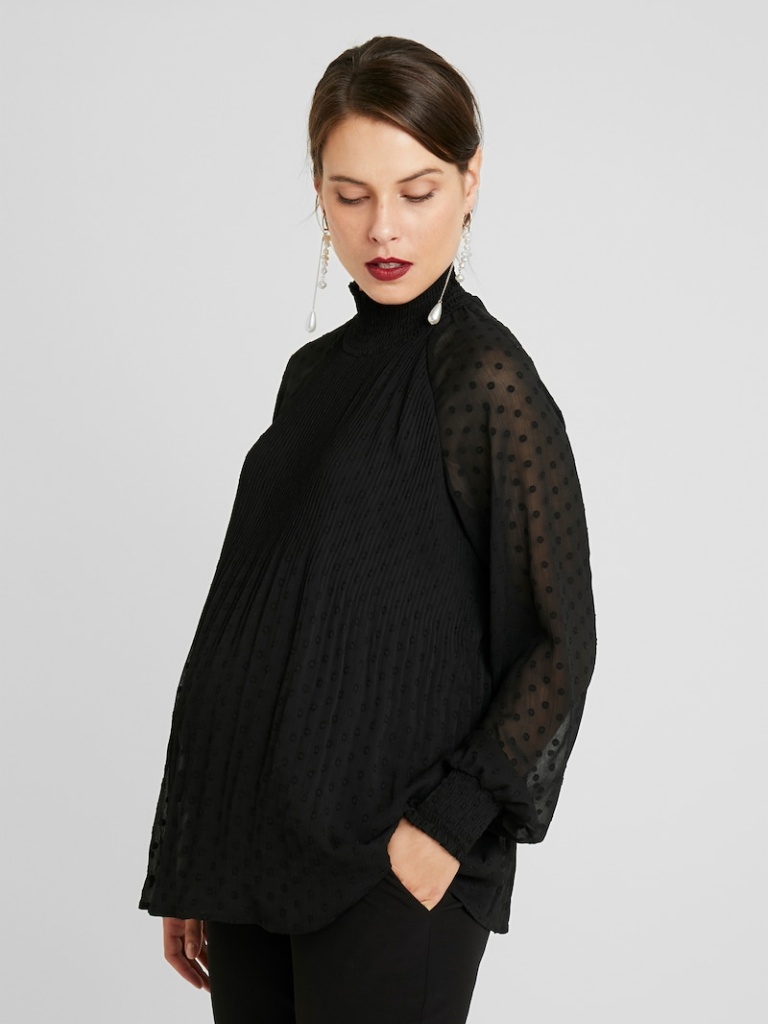
chiffon loose a long-sleeved with the sleeves down hip length Untucked turtleneck blouse